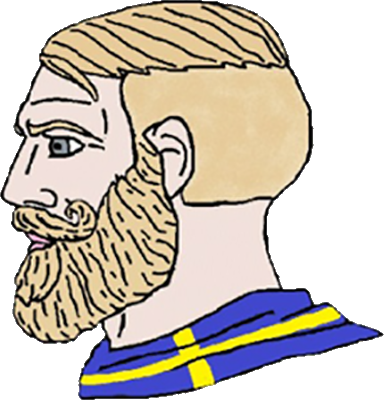
Label: 4_Yes_Chad